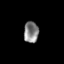
Tissue: skin
Cell type: Epithelial cells
Senescence score: 0.1972
Nuclear area (px): 305
Mean DAPI intensity: 132.695